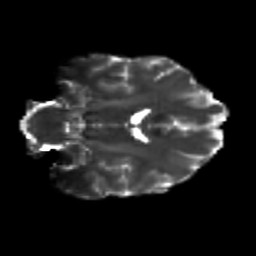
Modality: T2w
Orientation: coronal
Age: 23
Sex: male
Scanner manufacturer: siemens
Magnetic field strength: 3 T
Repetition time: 3.5 s
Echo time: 0.125 s